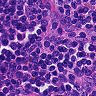
Metastatic tissue present: no